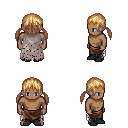
a pixel art fantasy rpg character, male body template, human, dark skin, gray tattered cape, robe skirt, light blonde twin-tailed hairstyle, black shoes, four views (front, back, left, right), 2x2 character sprite sheet, small pixel art, hard edges, no anti-aliasing